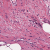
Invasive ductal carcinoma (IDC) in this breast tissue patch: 0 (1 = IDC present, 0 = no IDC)